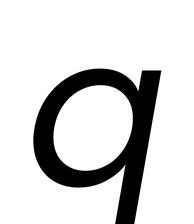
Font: Poppins-Italic